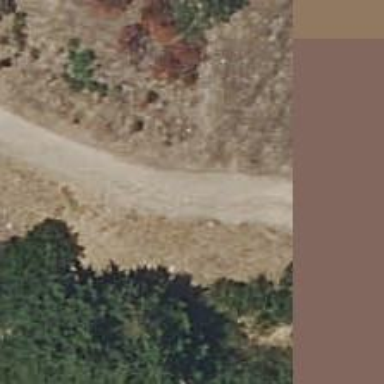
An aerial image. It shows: Unpaved footway.